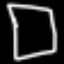
Label: square